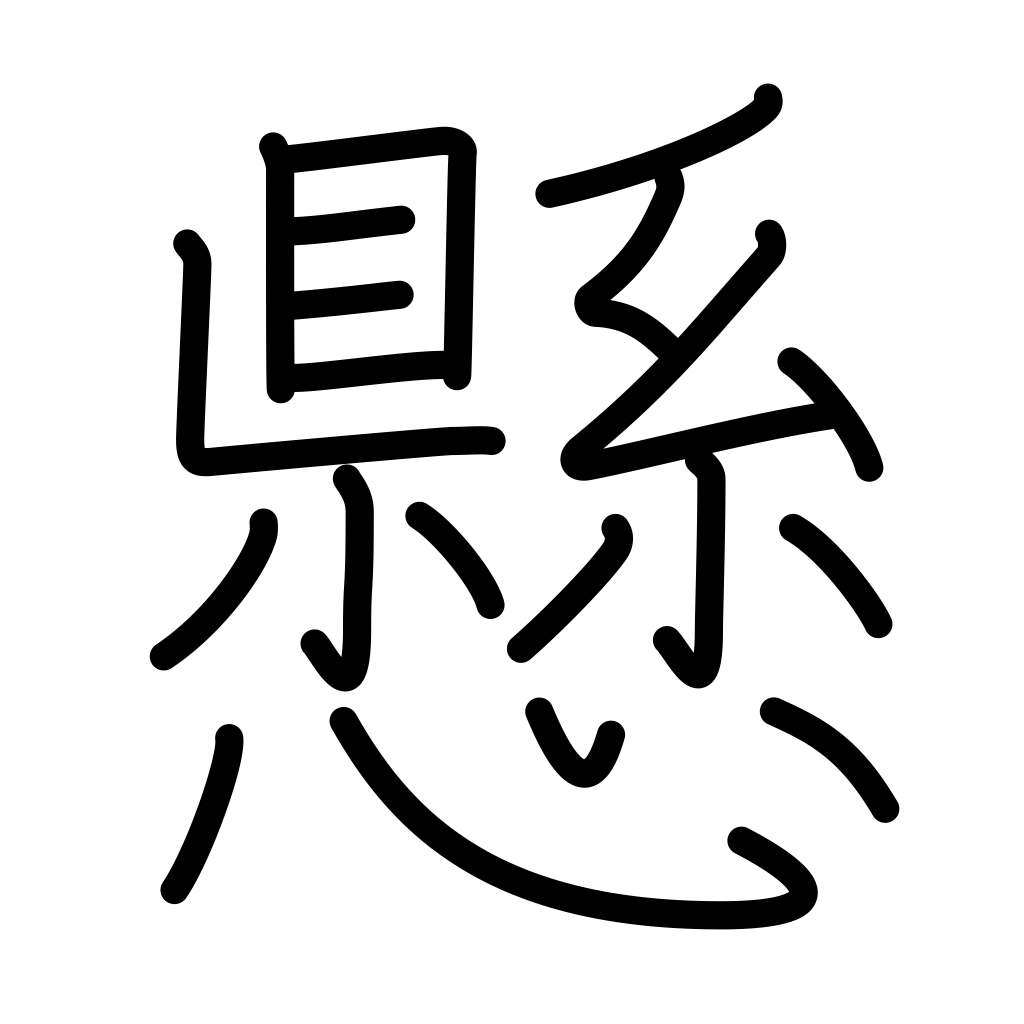
Meaning: state of suspension, hang, depend, consult, distant, far apart